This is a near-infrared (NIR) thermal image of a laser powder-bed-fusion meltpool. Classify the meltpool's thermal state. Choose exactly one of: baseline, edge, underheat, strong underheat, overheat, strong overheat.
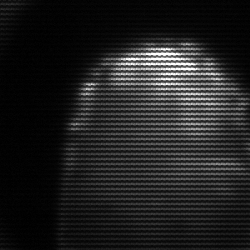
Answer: edge